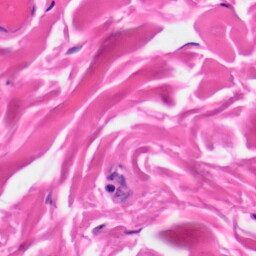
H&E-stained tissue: Skin